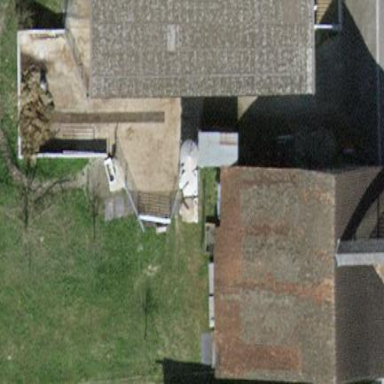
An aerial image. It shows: Farm building.